Question: can anyone tell me how can I put multiple text input fields in one grouped rounded corner box?
also with text place holder.
please see the attached image

I was trying from my side the code bellow:
'''
<div data-role="content" data-inset="true" data-theme="b">
<div data-role="fieldcontain">
<form id="frmLogin" action="#" method="POST" data-transition="slide">
<fieldset data-role="controlgroup" class="ui-corner-all ui-controlgroup ui-controlgroup-vertical">
<div class="ui-field-contain">
<label id="txtLoginName" for="loginName"></label>
<input type="text" name="loginName" id="loginName" value="" class="required"/>
</div>
<div class="ui-field-contain">
<label id="txtLoginPassword" for="loginPassword"></label>
<input type="password" name="password" id="loginPassword" value="" class="required"/>
</div>
<div class="ui-grid-a">
<div class="ui-block-a">
&nbsp;
</div>
<div class="ui-block-b">
<a id="btnLoginSubmit" href="#" data-role="button" data-transition="slide" data-inline="true"></a>
</div>
</div>
</fieldset>
</form>
</div>
</div>
'''
thanks in advance
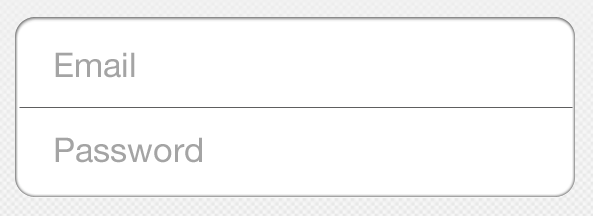
Answer: I dont have your CSS to work with. So, here is a simple alternative.
CSS:
'''
div {
border: 2px #ddd solid;
border-radius: 20px;
width: 300px;
padding: 20px;
}
div input {
border: none;
width: 260px;
padding: 20px;
}
div input:not(:last-child) {
border-bottom: 1px #ddd solid;
}
'''
HTML:
'''
<div>
<input type="text" value="email"/>
<input type="password" value="password" />
</div>
'''
### Demo